Question: I have a winform with a tabcontrol on it at the bottom part of my form. I resize the tabcontrol to the correct size but it resizes downwards, IE the top part of the form doesn't move. Is there a way to have the top of the tabcontrol move up to the new position instead?

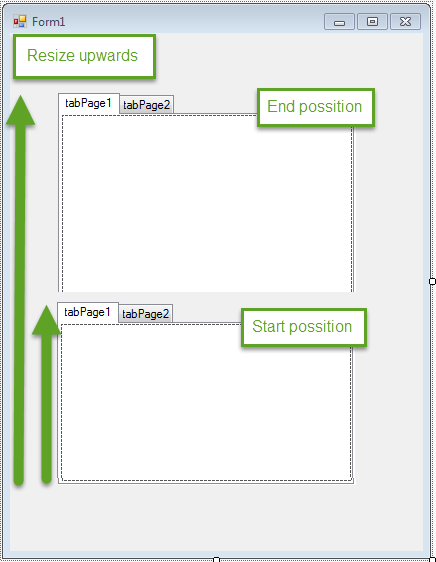
Answer: '''
public Form2()
{
InitializeComponent();
tabControl1.Dock = DockStyle.Top;
tabControl2.Dock = DockStyle.Fill;
}
'''
We can using Dock property or Anchor property, do everything as we want to locate control...